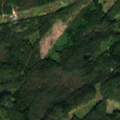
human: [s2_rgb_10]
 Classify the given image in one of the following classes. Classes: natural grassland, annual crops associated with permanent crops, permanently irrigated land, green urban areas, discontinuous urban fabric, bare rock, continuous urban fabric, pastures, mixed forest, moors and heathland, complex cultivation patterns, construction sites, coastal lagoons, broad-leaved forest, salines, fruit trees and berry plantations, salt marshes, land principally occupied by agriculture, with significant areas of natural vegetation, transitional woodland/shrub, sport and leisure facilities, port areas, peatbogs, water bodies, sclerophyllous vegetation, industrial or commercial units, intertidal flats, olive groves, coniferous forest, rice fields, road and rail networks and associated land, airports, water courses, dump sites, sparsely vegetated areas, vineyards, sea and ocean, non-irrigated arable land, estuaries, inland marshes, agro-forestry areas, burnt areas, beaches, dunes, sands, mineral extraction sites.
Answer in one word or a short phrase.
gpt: coniferous forest